Question:
The dialog looks like this. There is a layer behind the dialog itself about 10-20 pixels or so on each side. The theme I am using is Theme.Holo.Dialog
I tried creating a custom dialog with a transparent background, but that did not work:
'''
<style name="CustomHoloDialog" parent="@android:style/Theme.Holo.Dialog">
<item name="android:background">@android:color/transparent</item>
</style>
'''
Does anyone have any ideas on this?
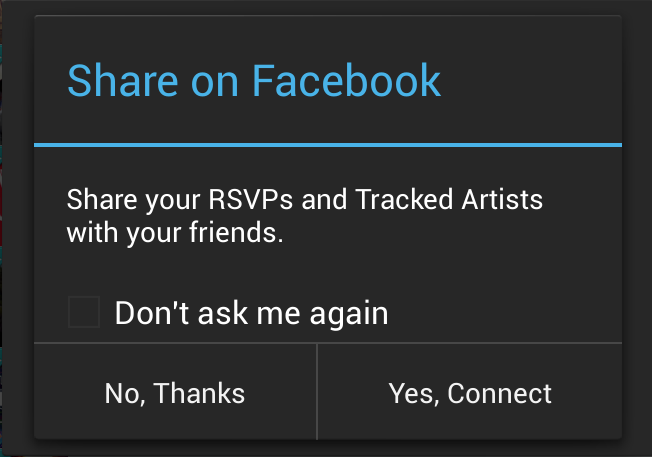
Answer: If you want to style a Dialog then you have to use a 'ContextThemeWrapper':
'''
AlertDialog.Builder mBuilder = new AlertDialog.Builder(new ContextThemeWrapper(context, android.R.style.Theme_Holo_Dialog));
'''